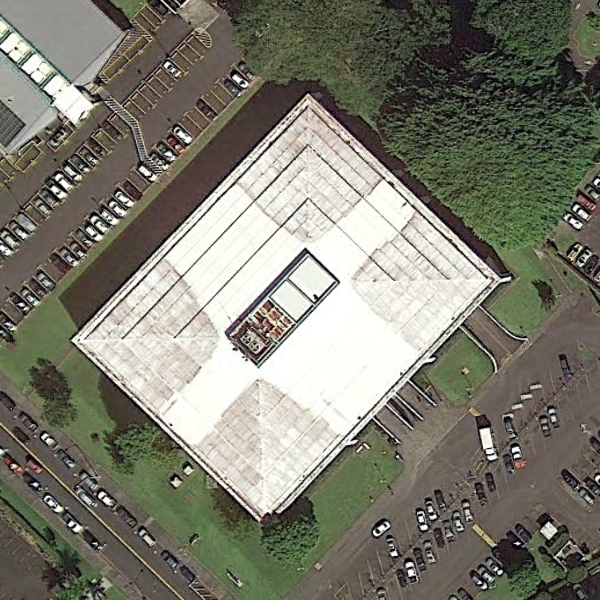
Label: Center